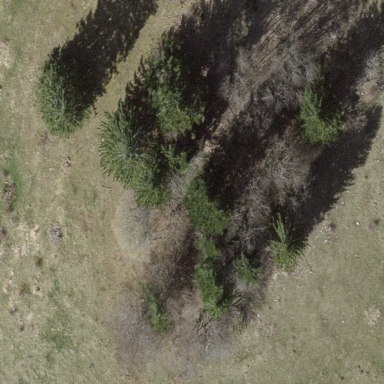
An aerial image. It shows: Forest area.